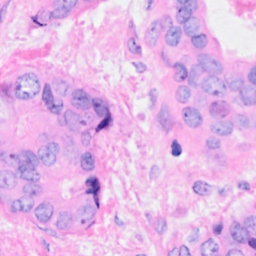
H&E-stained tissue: Breast